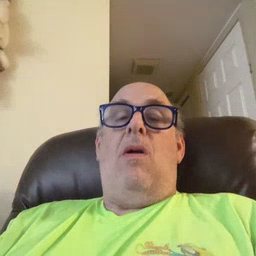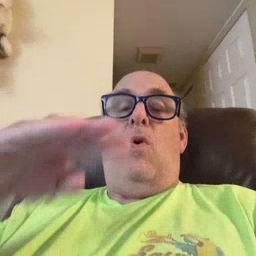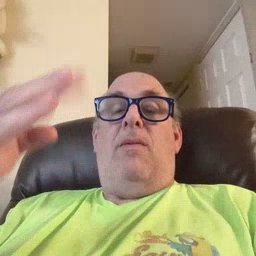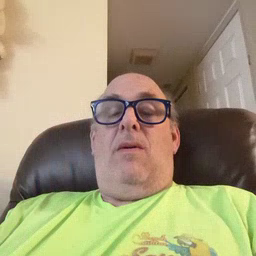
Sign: open